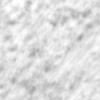
Label: no_change